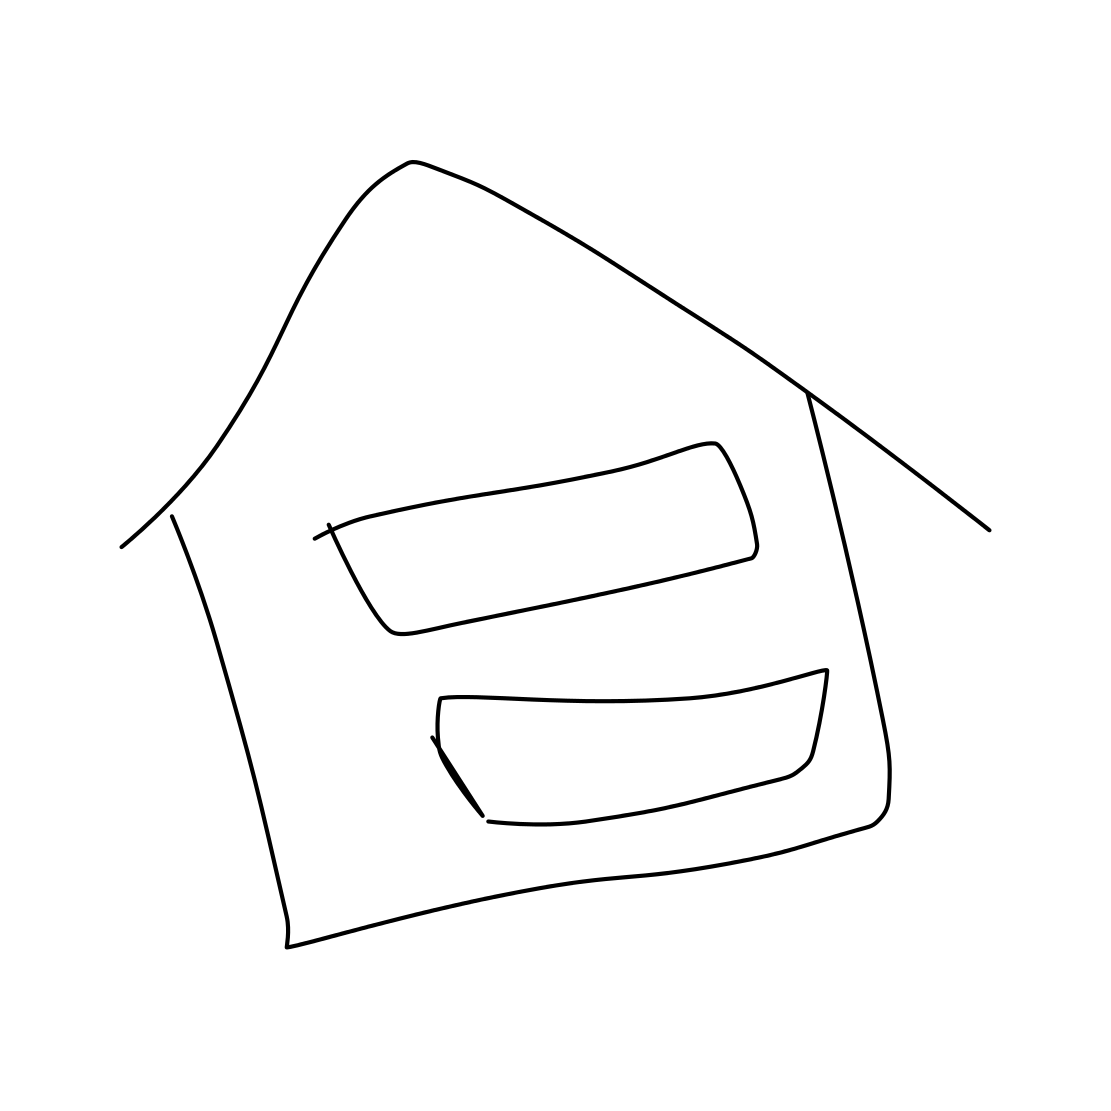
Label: house